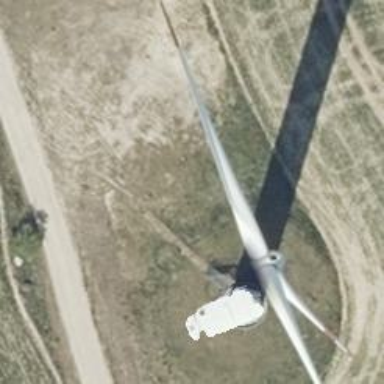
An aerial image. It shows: Wind generator using wind turbines of horizontal axis.